Interaction volume radius: 5 \u00c5
Interaction volume height: 20 \u00c5
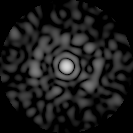
Disorder parameter: 0.8557